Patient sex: M
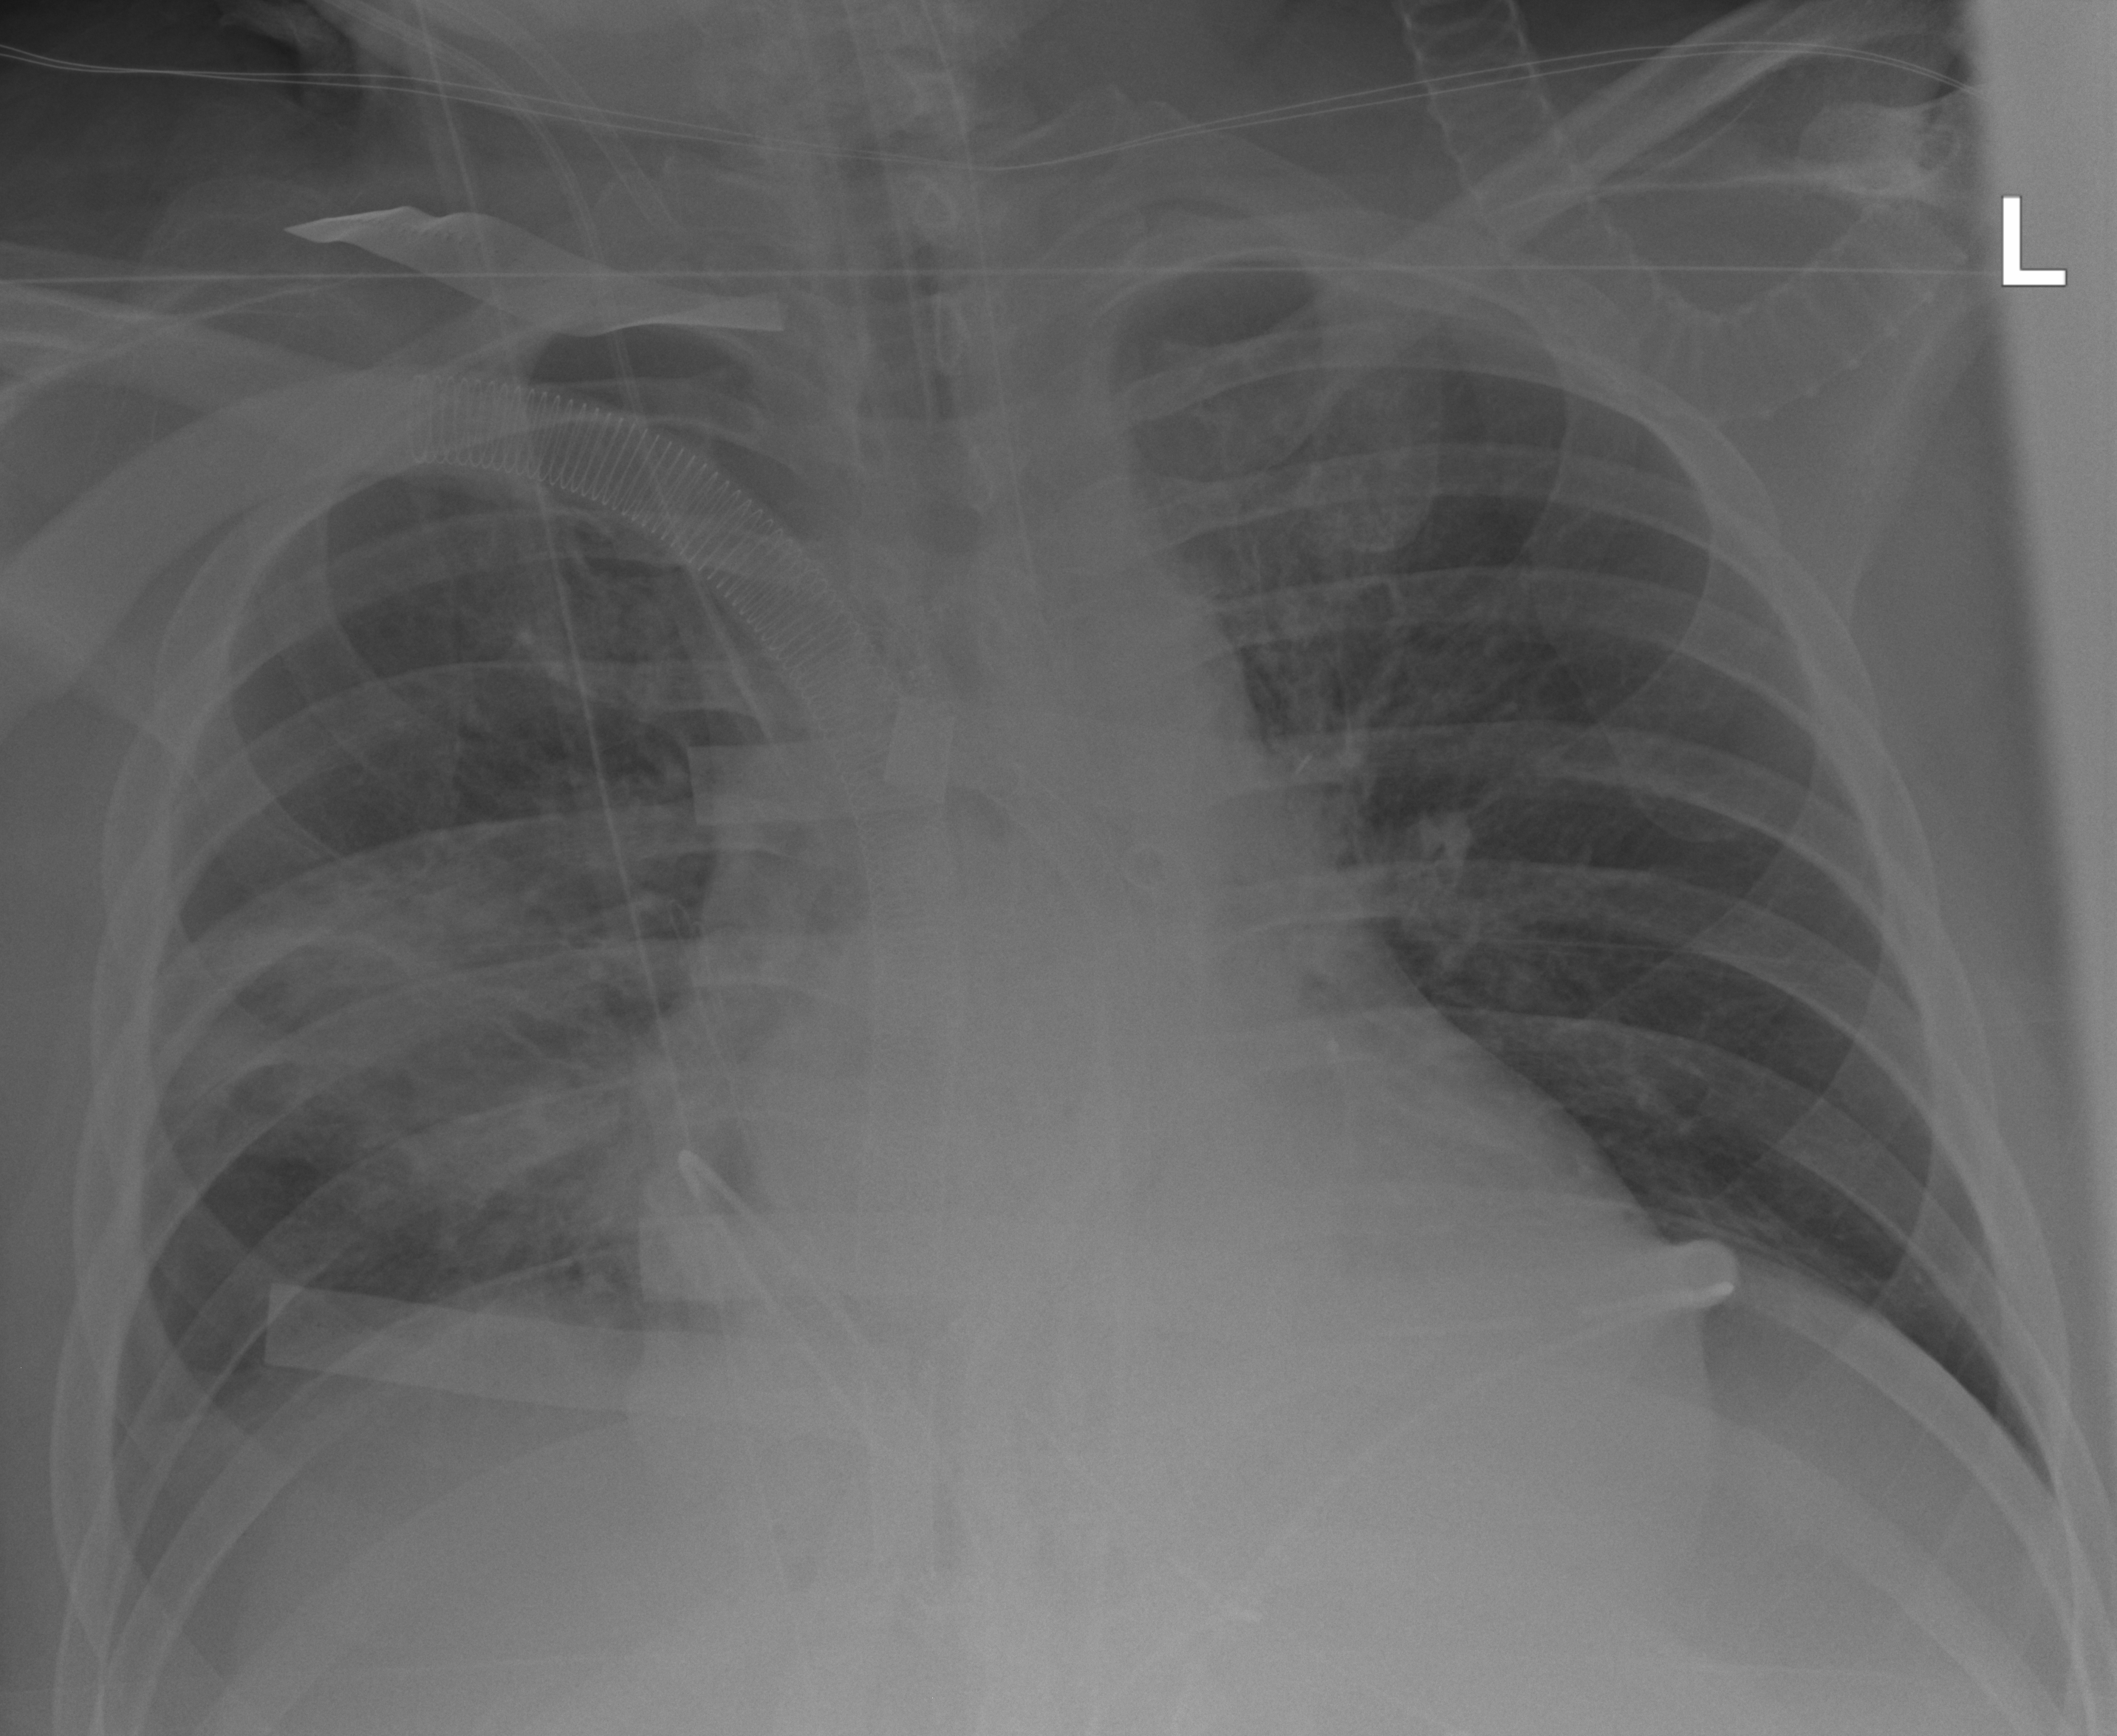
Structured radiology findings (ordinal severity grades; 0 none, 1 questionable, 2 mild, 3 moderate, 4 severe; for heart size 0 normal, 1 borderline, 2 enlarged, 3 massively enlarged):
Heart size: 1
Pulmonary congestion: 2
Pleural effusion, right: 2
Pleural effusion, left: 0
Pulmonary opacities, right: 2
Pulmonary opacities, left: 2
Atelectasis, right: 2
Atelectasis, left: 2